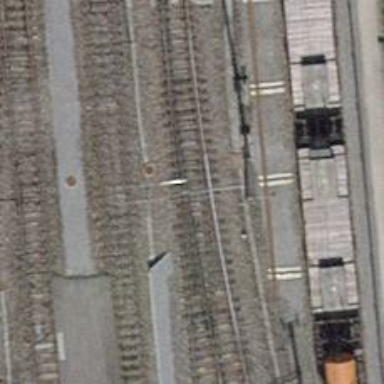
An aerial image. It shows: Single-track railway with electrified contact lines.